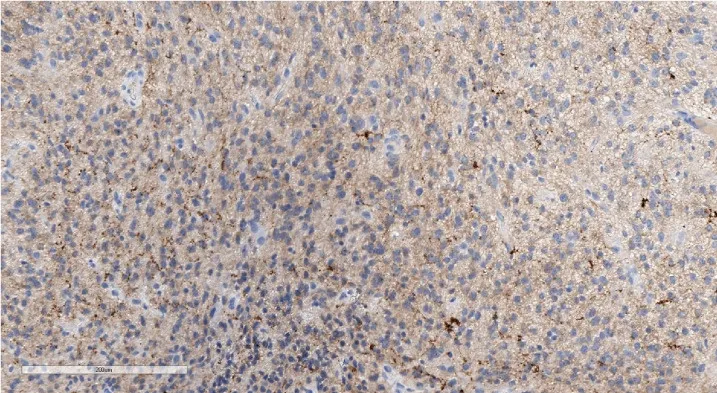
Positive synaptophysin staining confirms the neuronal origin of the tumor. IHC with synaptophysin, magnification x200.
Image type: pathology (immunostaining)